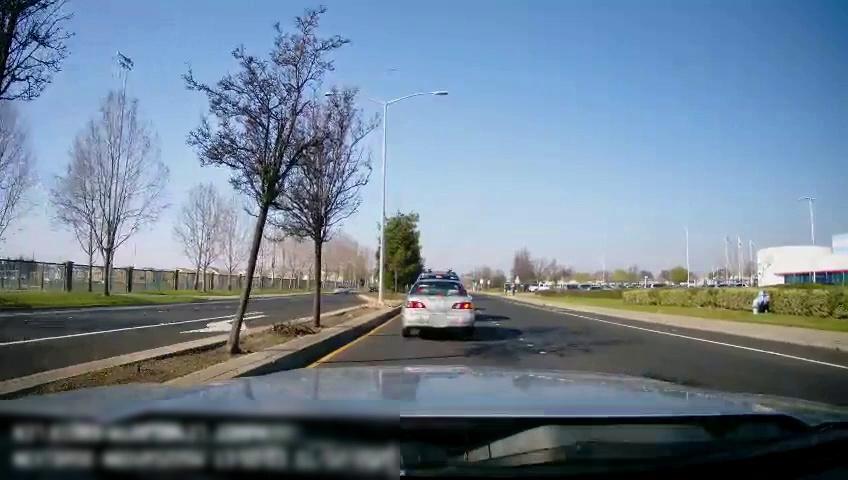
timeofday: Day
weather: Sunny
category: Drivable Space
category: Drivable Space
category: Vehicles | Car
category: Vehicles | Truck
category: Pedestrians
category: Vehicles | SUV
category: Vehicles | Car
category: Lanes | Current Lane
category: Lanes | Current Lane
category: Lanes | Alternate Lane
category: Lanes | Opposite Lane